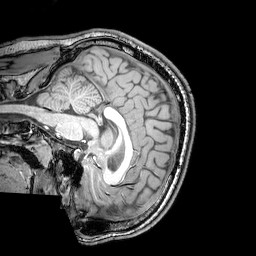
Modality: T1w
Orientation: sagittal
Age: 25
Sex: male
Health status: healthy
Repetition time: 0.081 s
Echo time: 0.037 s